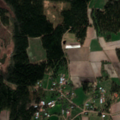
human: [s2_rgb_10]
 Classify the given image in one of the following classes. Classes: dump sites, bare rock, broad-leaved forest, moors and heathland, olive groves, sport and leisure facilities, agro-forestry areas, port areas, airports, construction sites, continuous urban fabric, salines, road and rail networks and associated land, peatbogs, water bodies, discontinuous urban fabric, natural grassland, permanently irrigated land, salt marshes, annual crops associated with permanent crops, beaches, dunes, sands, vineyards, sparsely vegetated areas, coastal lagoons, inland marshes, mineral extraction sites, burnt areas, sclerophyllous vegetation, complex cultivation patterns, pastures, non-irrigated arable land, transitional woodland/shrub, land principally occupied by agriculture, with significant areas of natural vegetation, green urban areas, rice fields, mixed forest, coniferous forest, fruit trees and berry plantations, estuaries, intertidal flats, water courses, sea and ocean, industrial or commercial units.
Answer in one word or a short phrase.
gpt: discontinuous urban fabric, non-irrigated arable land, coniferous forest, mixed forest, sea and ocean